Question: I have an image ('strawberry.jpg')
<URL>
'''
image=imread('strawberry.jpg');
imshow(image);
'''
it display as below.

I think the x and y axis are shown in pixel of the photo. But when I try to get the size by using
'''
[x,y]=size(image)
'''
Then I got x = 177 and y = 852. But the value are not close to with those that are showed in imshow image.
So, am i doing anything wrong? or [x,y]=size (image) means different size rather than pixel size that is showed in imshow image.
Thanks
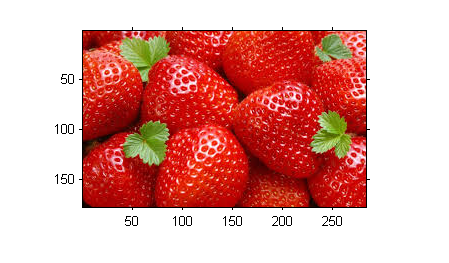
Answer: This is because you have an RGB image (i.e. 3 channels in the third dimension). When you explicitly request two outputs from 'size' it returns the number of rows for the first output and the number of columns the size of the third dimension (284 x 3) as <URL>.
If you want the true dimensions of your RGB image, you need to specify outputs to size.
'''
[nRows, nColumns, nChannels] = size(image);
'''
Alternately, you could request a output from 'size' and it will yield an array of sizes where each element corresponds to the size in dimension.
'''
sz = size(image);
%// 177 284 3
'''
Or use the second input argument to specify the dimension you care about explicitly.
'''
nRows = size(image, 1);
nColumns = size(image, 2);
'''